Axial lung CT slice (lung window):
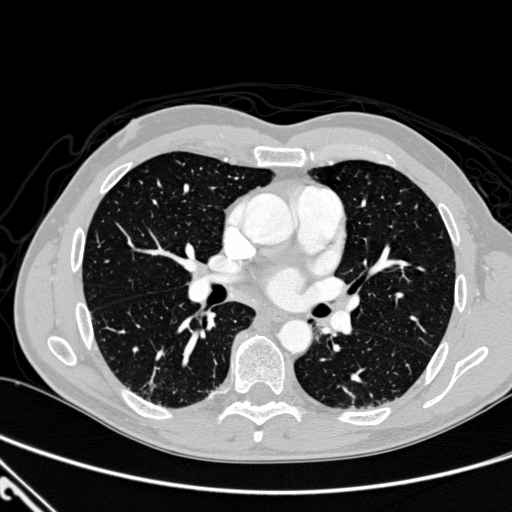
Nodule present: no